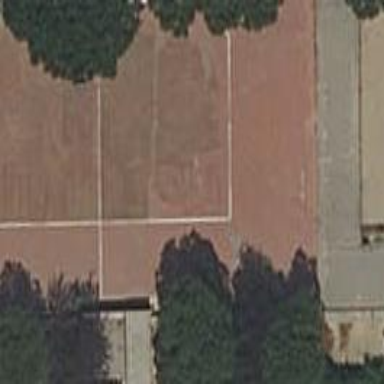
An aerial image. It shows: Basketball court on leisure land pitch.